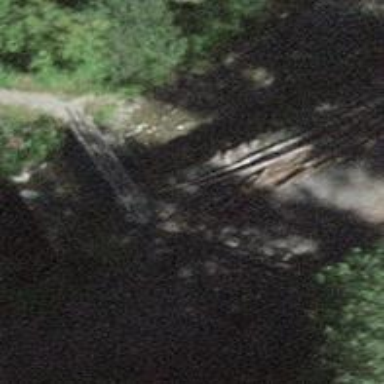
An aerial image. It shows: Path leading to bridge.